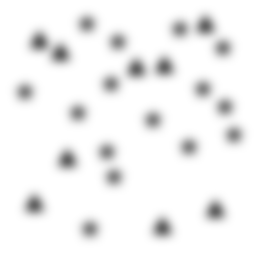
Squares: 0
Triangles: 9
Stars: 15
Total shapes: 24